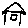
Label: house